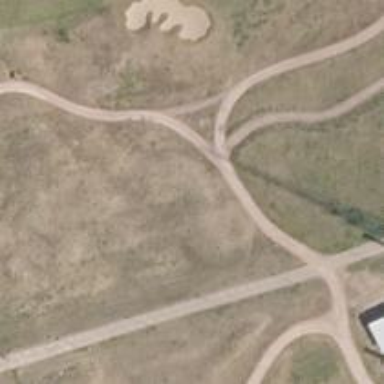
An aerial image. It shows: Path for both roads and golfers.